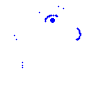
Particle: kaon